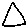
Label: triangle